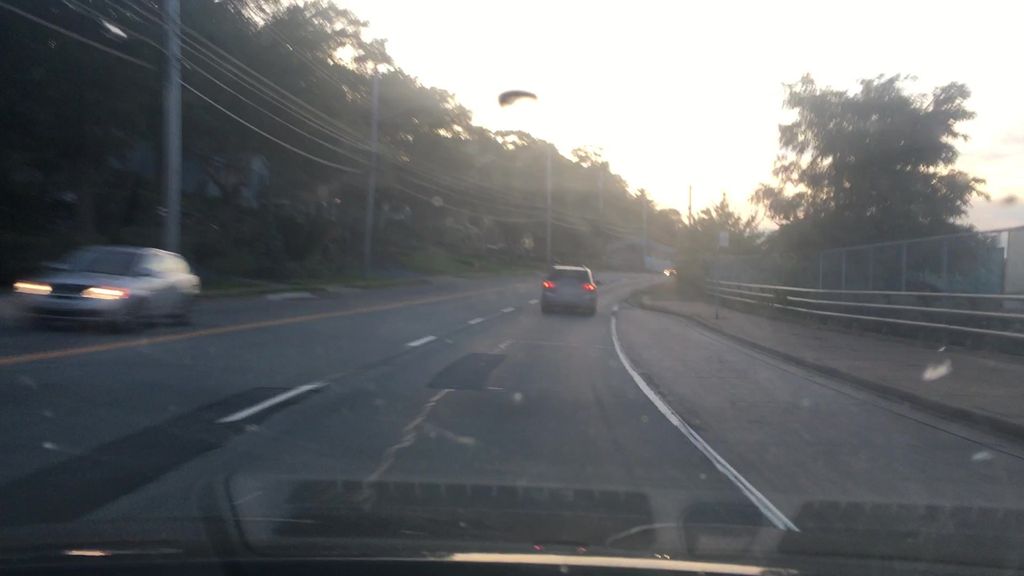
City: halifax